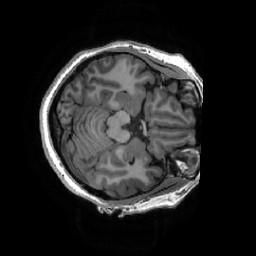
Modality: T1w
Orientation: axial
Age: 30
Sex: female
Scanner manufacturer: ge
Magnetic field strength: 3 T
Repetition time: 0.0073 s
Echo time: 0.003 s